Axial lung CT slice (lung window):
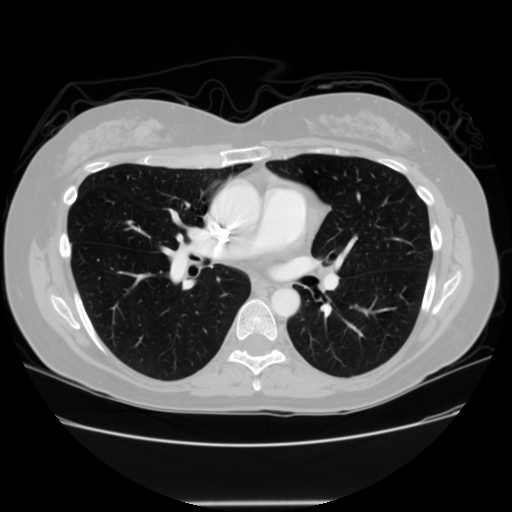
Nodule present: no